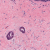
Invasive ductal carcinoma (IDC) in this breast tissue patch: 1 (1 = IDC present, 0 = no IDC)